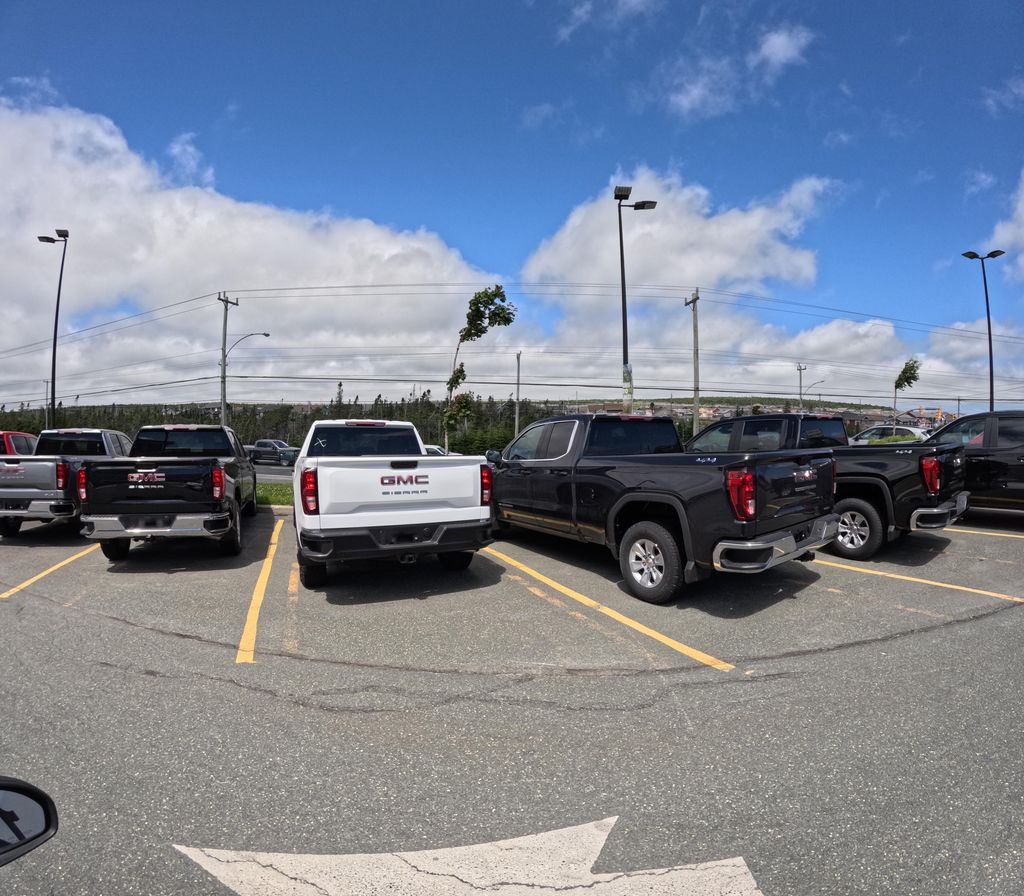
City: st_johns